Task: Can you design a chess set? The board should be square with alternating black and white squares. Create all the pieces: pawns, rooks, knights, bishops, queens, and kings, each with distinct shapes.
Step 2468:
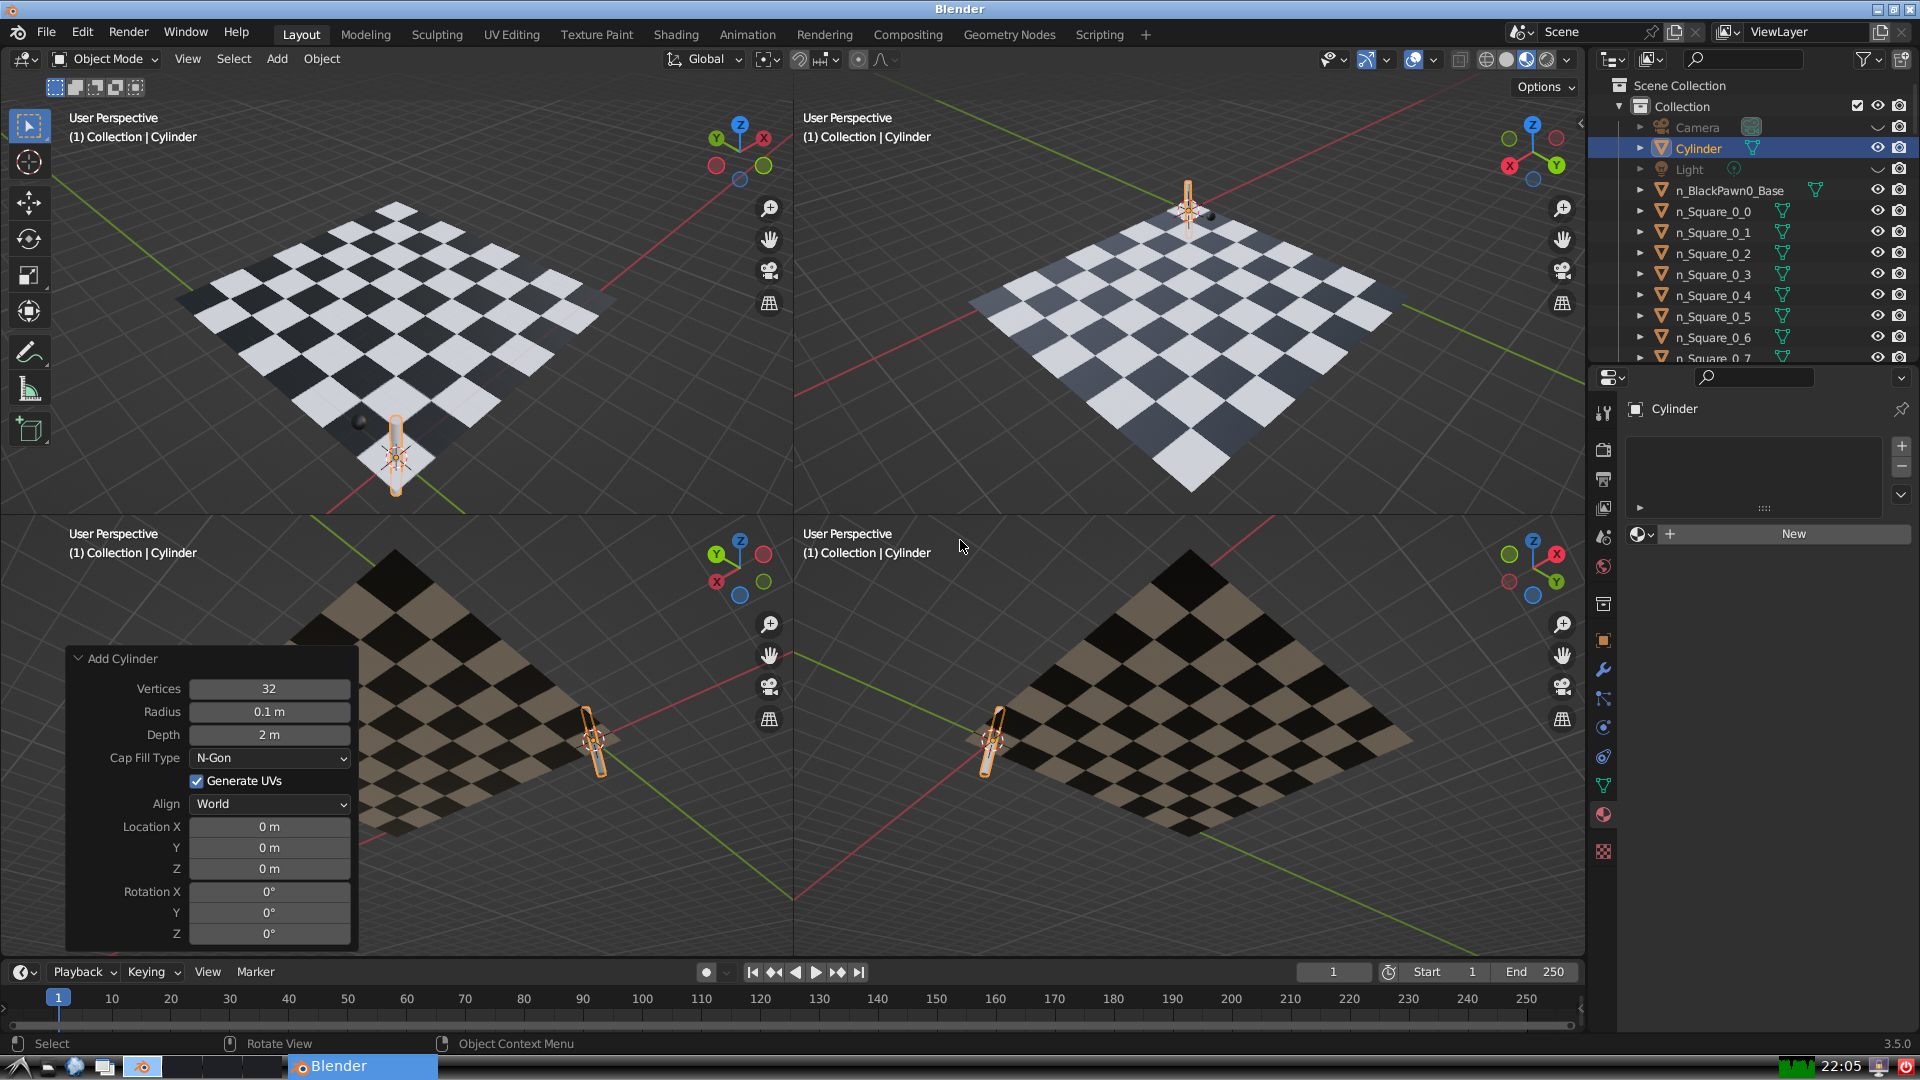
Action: {"key_press": ['Ctrl, Home']}